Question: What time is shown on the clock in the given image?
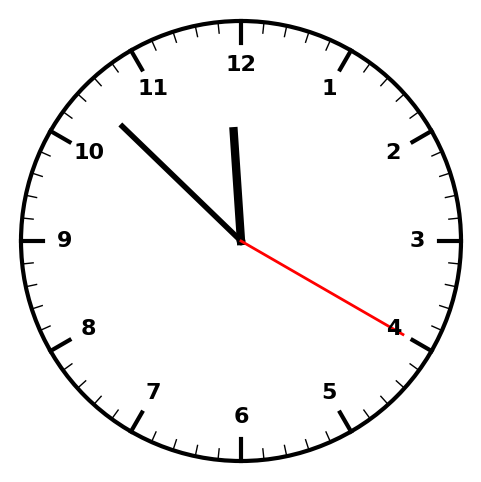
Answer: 11:52:20